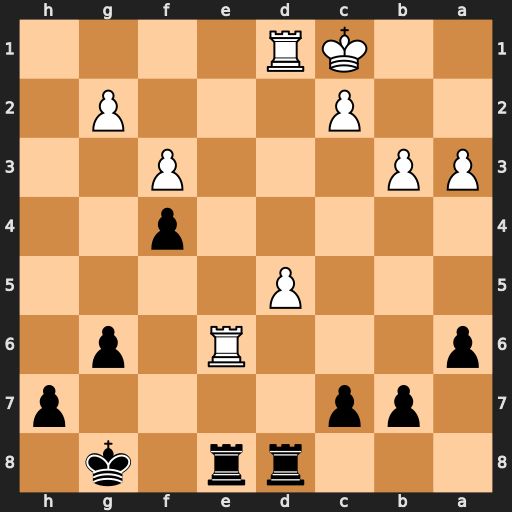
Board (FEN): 3rr1k1/1pp4p/p3R1p1/3P4/5p2/PP3P2/2P3P1/2KR4
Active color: b
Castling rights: -
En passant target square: -
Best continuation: Rxe6 dxe6 Rxd1+